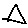
Label: triangle